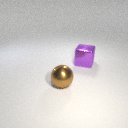
large brown metal sphere in front of large purple metal cube